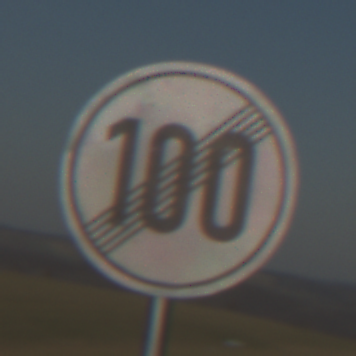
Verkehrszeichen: EndeGeschwindigkeit100
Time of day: MorningAfternoon
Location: Outdoor (Nature)
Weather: Clear
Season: Winter
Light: Natural